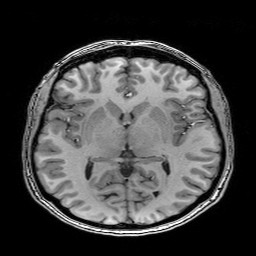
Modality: T1w
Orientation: coronal
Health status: healthy
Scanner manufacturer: philips
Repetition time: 0.007629 s
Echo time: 0.00353 s